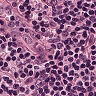
Metastatic tissue present: no